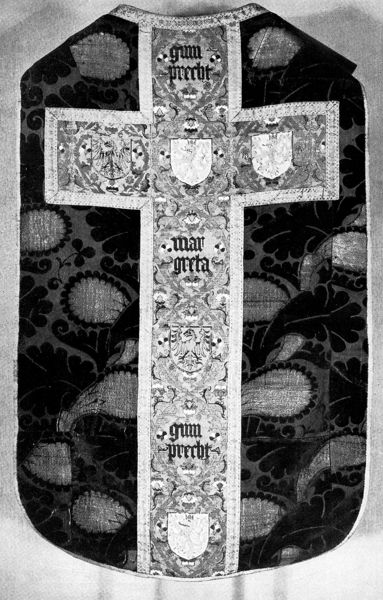
Titel: Kasel mit den Arma Christi aus Köln
Institution: Köln, Schnütgen-Museum
Schlagwörter: adler, blätter, dunkel, umhang, weiß, hell, schwarz, muster, teppich, kleidung, tod, tot, kirche, bestickt, gewand, gold, mantel, stickerei, ranken, schrift, kissen, papst, floral, ornamente, foto, fotografie, kreuz, religion, rückseite, schwarzweiß, text, wappen, talar, jesus, mittelalter, priester, mönch, tropfen, latein, priestergewand, parament, pabst, soutane, ka, zum, margreta, gumprecht, precht